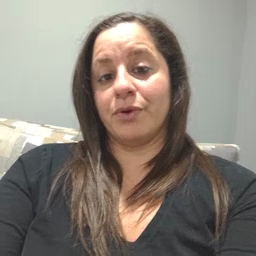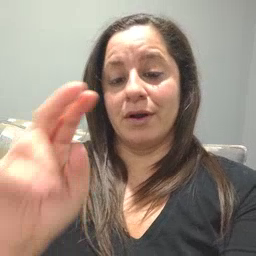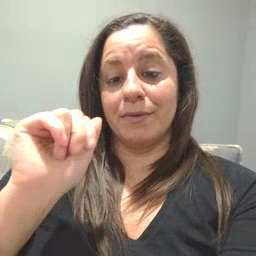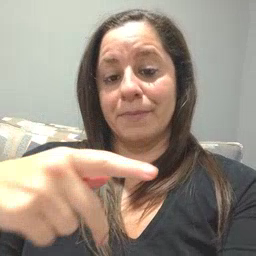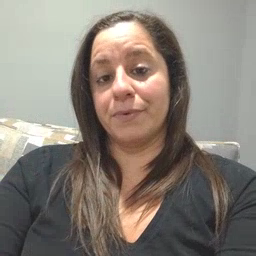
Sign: nap